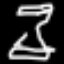
Label: hourglass